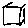
Label: square